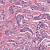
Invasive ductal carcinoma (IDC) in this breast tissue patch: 1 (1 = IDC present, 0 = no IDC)